Question: I'm trying to create a top-nav menu as follows:

The idea is that when you click a tab, the tab itself gets highlighted in black and an associated menu shows up beneath it. This works fine.
I also want the menu to disappear and the tab to be unhighlighted if the mouse leaves either the tab or the menu. This is where I'm running into trouble. At the moment, the JQuery I use to handle this is roughly as follows:
'''
$('.item-support a').click(function(e){
// removeClass('curr') from all other tabs
$('.item-support').addClass('curr');
$('#submenu-support').fadeIn('fast');
$('.item-support').mouseleave(function(e) {
$('.item-support').removeClass('curr');
$('#submenu-products').fadeOut('fast');
});
}else{ // Click again
$('.item-support').removeClass('curr');
$('#submenu-support').fadeOut('fast');
}
return false;
});
$('#submenu-products').mouseleave(function(e) {
$('.item-support').removeClass('curr');
$('#submenu-products').fadeOut('fast');
});
// Similar code for the other tabs
'''
The problem is that the mouseleave events for the tab and sub-menu are not synchronized. So, for example, if the mouse leaves the support tab and enters the submenu below it, the submenu vanishes. I've tried many different approaches to get around this and even have one that crudely works using pageX and pageY co-ordinates, but I'm looking for a more elegant solution. How do I get the tab and its associated submenu to work in tandem? Is there a way to bind the two divs together? Or make mouseleave recognize an exception when entering a certain div?
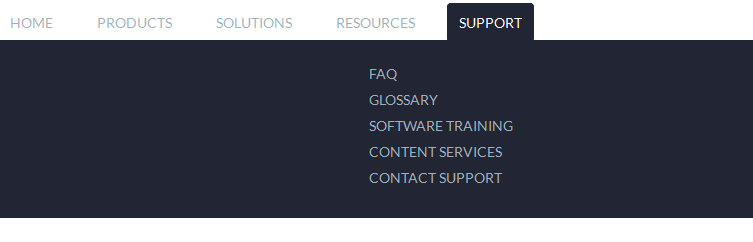
Answer: You can check if either element is hovered, and do something like this:
'''
$('.item-support, #submenu-support').mouseleave(function() {
setTimeout(function() {
if (!$('.item-support').is(':hover') && !$('#submenu-support').is(':hover')) {
$('.item-support').removeClass('curr');
$('#submenu-support').hide();
}
}, 50);
});
'''
You also shouldn't bind your mouseleave event in the callback of another event. Currently every time you click item-support, you are binding another mouseleave event to it.